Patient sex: M
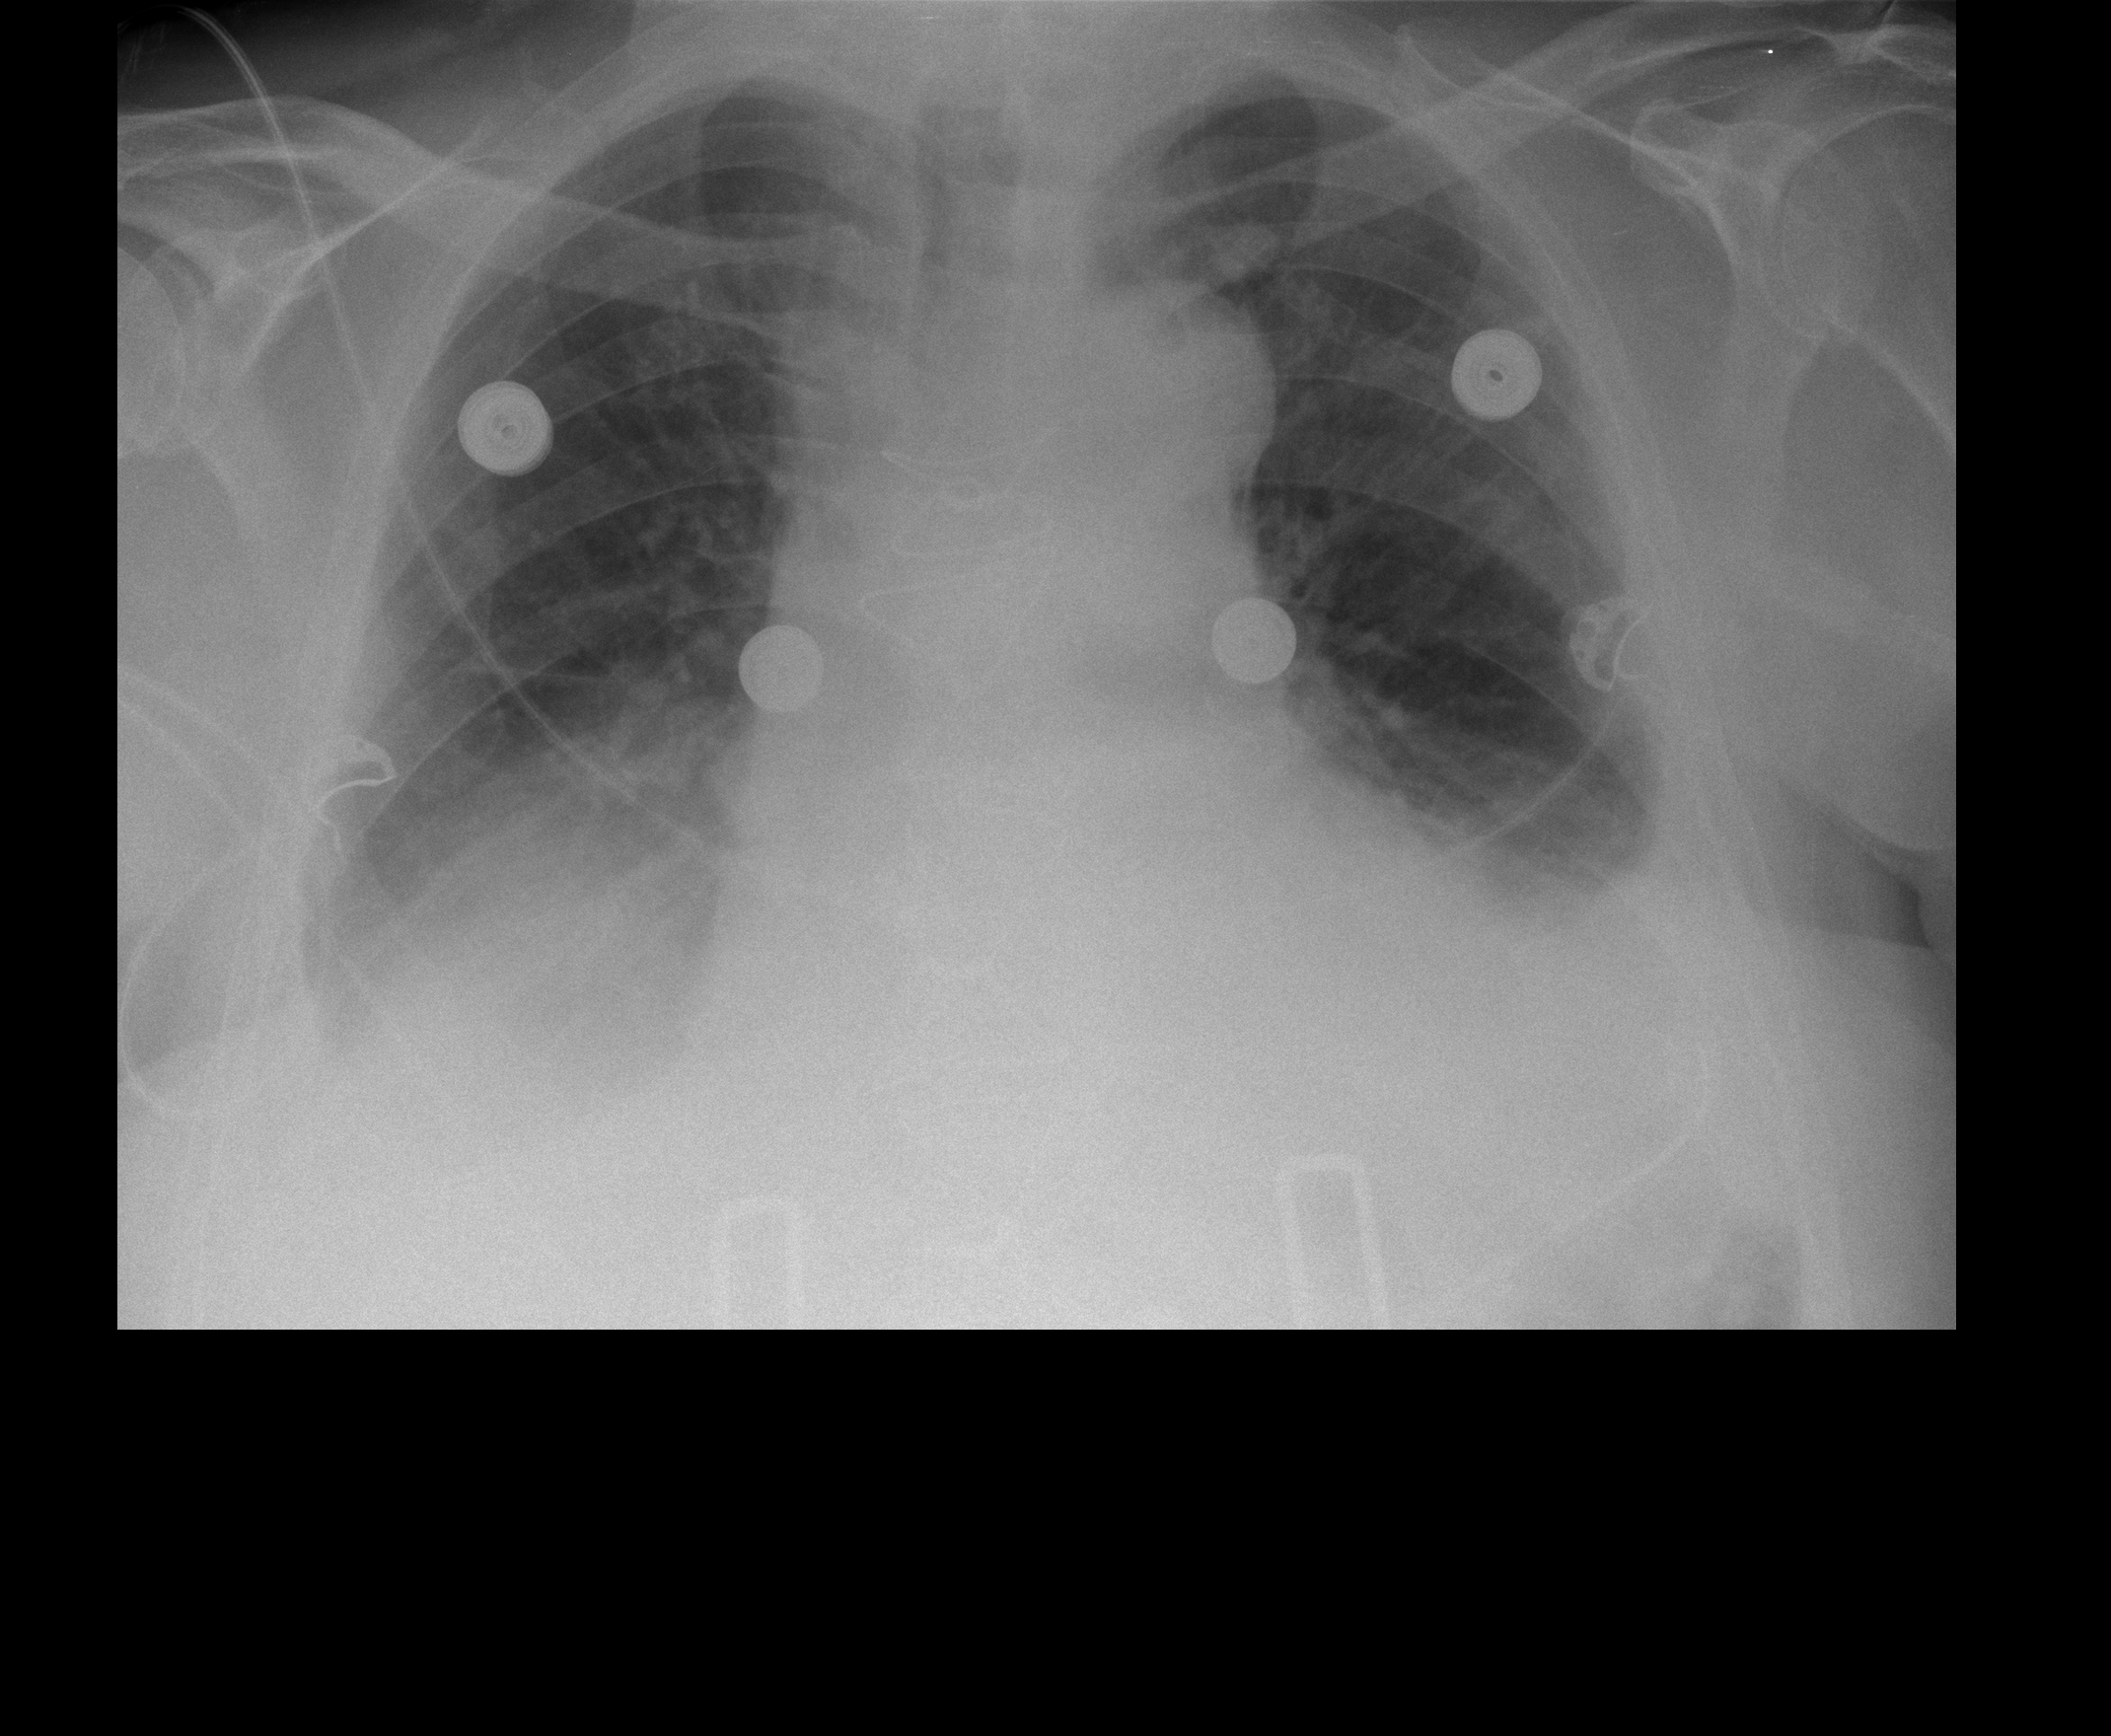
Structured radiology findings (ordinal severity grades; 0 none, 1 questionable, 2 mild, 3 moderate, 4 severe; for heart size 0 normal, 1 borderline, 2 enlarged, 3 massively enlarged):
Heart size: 2
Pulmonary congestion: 0
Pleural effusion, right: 2
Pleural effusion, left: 2
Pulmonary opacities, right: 0
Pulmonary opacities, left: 0
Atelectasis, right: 0
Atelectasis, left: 2